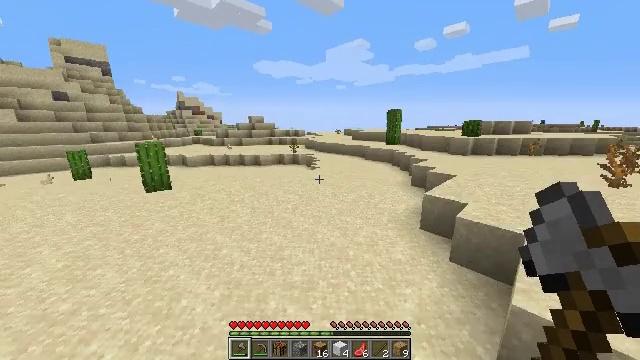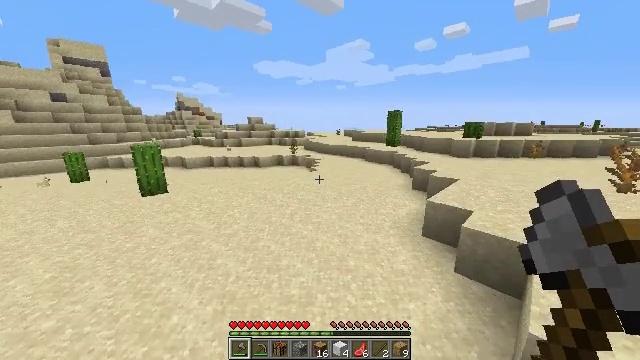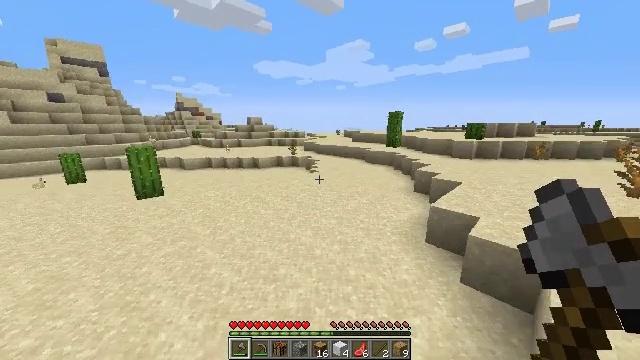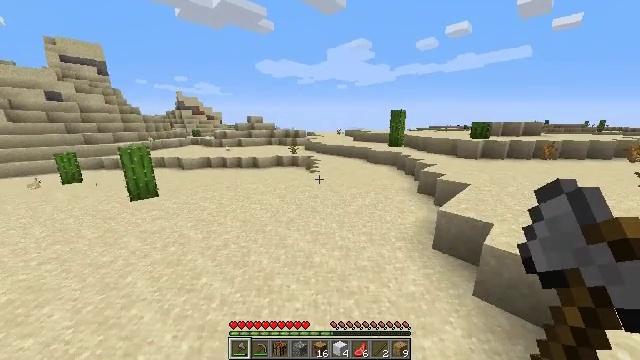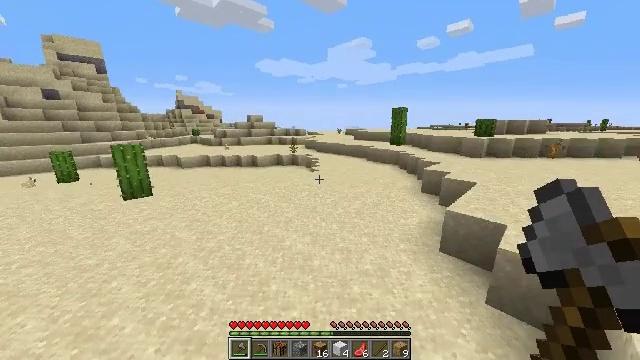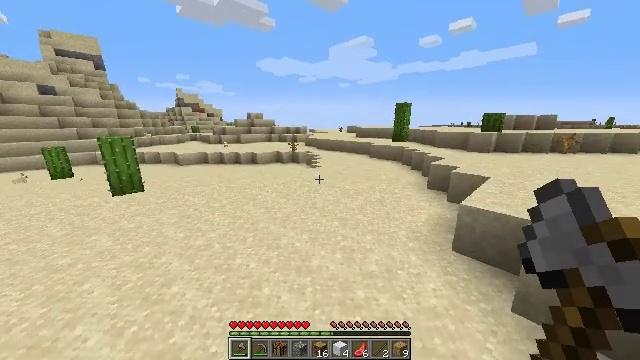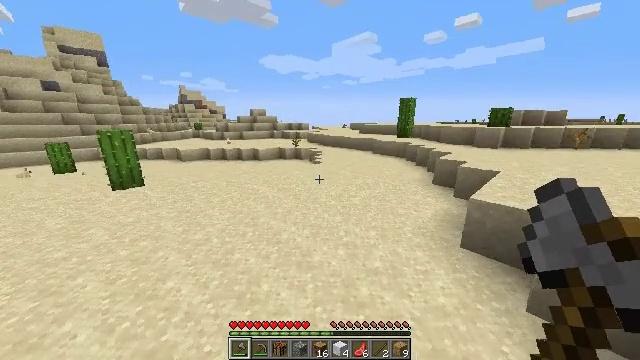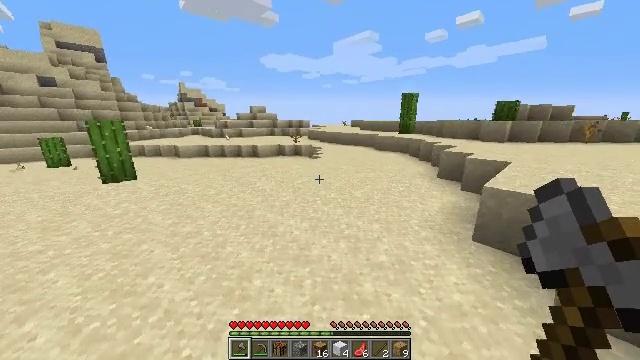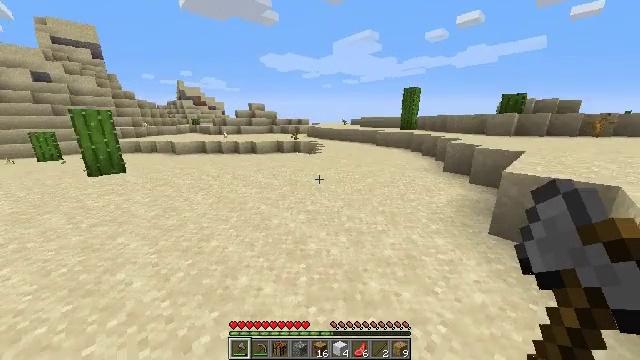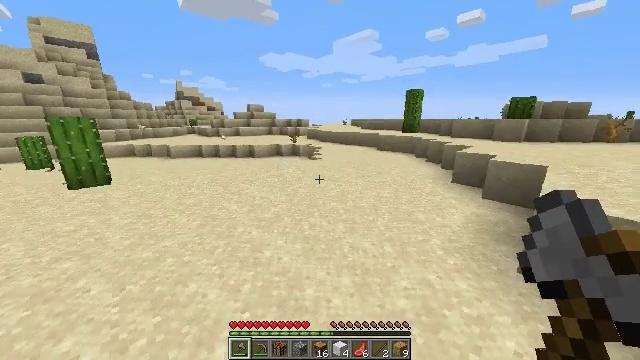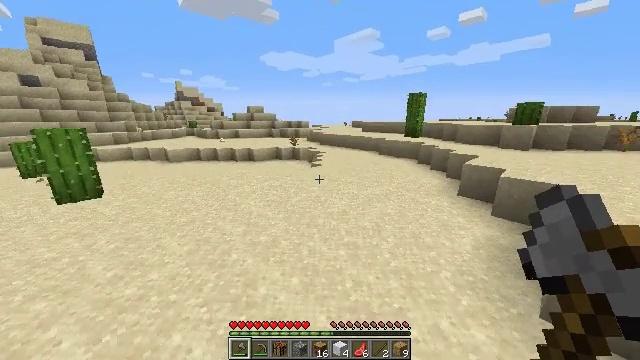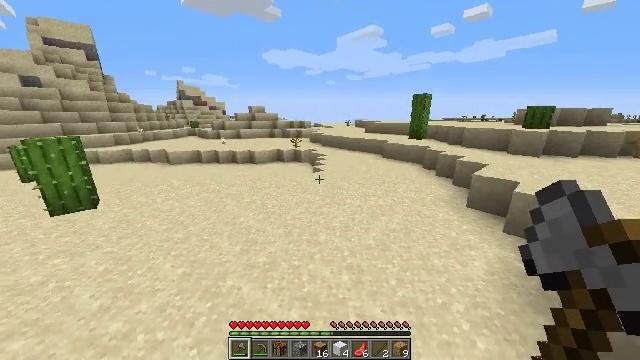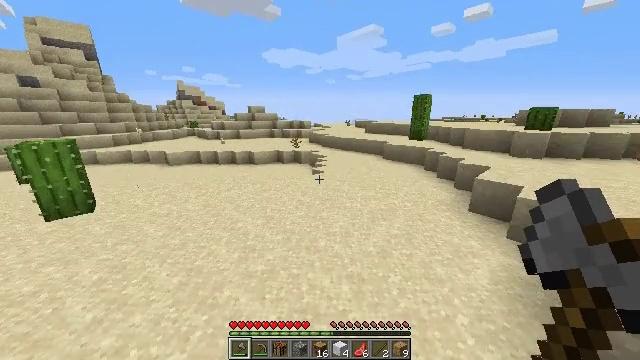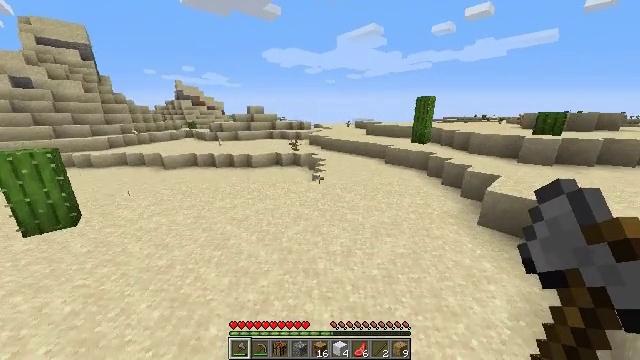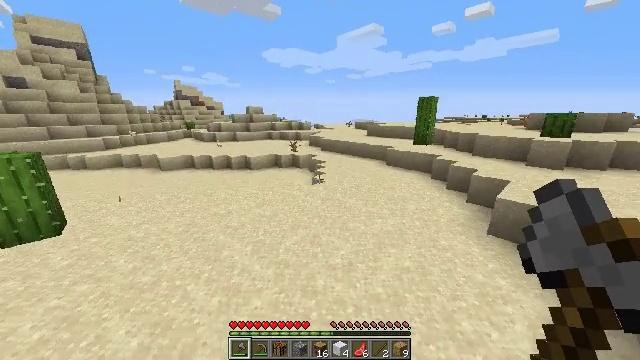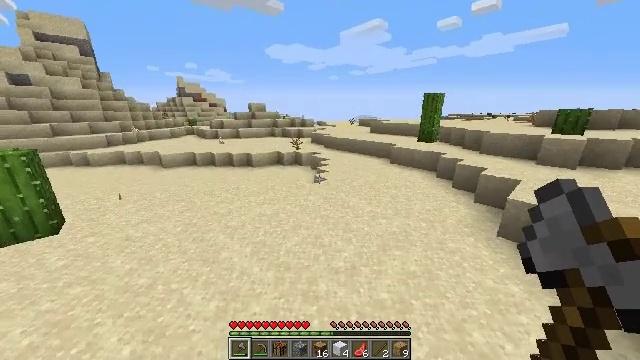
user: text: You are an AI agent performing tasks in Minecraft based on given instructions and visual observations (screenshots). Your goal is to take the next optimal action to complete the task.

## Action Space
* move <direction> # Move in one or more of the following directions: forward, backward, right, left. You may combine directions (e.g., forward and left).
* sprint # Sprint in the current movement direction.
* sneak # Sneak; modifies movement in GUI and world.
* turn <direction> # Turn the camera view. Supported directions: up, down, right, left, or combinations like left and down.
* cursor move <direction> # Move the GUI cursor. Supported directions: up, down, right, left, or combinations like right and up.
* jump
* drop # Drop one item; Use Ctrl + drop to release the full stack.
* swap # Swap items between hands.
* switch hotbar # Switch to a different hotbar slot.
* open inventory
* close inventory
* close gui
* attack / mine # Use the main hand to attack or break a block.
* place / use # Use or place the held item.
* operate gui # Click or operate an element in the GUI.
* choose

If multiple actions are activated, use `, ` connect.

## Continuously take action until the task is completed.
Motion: motion action
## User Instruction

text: Hunt fish.
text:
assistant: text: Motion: move forward, sprint, jump
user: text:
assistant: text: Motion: move forward, sprint, jump
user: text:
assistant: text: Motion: move forward, sprint, jump
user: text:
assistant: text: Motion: move forward, sprint, jump
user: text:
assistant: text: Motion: move forward, sprint, jump
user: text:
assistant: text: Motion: move forward, jump
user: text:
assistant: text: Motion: move forward, jump
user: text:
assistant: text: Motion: move forward, jump
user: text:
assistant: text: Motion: move forward, jump
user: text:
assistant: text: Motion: move forward, jump
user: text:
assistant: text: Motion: move forward, jump
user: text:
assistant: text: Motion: move forward, jump
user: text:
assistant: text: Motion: move forward, jump
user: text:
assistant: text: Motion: move forward, jump
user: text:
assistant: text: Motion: move forward, jump
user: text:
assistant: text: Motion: move forward, jump
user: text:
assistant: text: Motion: move forward, jump
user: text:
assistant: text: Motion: move forward, jump
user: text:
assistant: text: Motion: move forward, jump
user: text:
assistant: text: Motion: move forward, jump
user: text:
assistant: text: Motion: move forward, jump
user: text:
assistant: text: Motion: move forward, jump
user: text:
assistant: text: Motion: move forward, jump
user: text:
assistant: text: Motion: move forward, jump
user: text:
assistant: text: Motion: move forward, jump
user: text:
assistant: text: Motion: move forward, jump
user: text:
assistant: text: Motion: move forward, jump
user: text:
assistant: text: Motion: move forward, jump
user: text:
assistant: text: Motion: move forward, jump
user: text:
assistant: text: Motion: move forward, jump